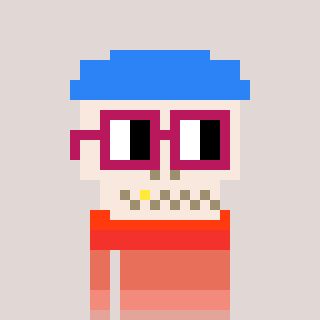
a pixel art character with square dark red glasses, a skeleton-hat-shaped head and a grayscale-colored body on a warm background